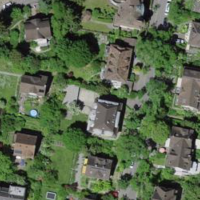
EUNIS habitat code: 55
Species observed at this site:
Aegopodium podagraria